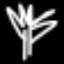
Label: palm tree